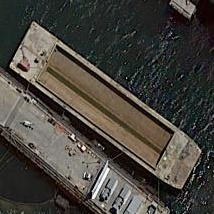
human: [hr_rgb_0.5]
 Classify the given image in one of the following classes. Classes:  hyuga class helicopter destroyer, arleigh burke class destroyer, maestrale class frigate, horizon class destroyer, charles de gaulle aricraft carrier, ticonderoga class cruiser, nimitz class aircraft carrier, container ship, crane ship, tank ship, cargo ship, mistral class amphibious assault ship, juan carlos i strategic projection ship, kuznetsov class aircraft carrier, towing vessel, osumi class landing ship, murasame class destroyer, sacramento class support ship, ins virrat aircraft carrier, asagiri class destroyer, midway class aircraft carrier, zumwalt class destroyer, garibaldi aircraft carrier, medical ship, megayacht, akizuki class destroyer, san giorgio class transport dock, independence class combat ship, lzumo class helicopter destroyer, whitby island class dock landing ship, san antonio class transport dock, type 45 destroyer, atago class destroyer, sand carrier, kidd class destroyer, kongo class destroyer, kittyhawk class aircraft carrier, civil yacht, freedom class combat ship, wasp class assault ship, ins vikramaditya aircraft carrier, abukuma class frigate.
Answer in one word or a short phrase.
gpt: Sand carrier